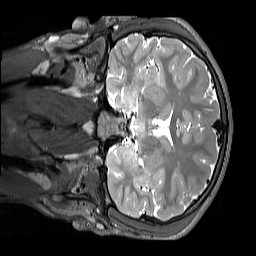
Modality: T2w
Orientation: coronal
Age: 12
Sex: male
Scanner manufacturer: siemens
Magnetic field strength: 3 T
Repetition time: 3.2 s
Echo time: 0.408 s